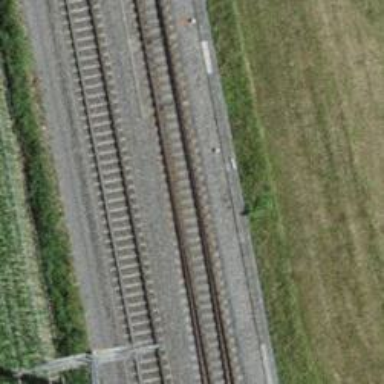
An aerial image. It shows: Single railway track with electrified contact line.